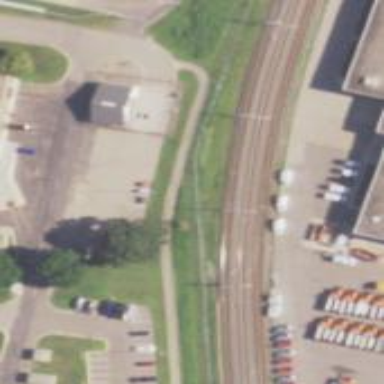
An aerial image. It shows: Light rail siding with electrified contact line.